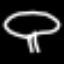
Label: mushroom